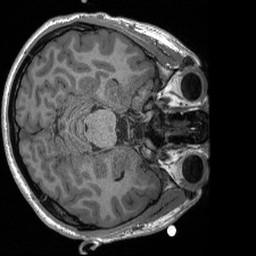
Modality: T1w
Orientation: axial
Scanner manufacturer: siemens
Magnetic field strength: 3 T
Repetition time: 2.4 s
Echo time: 0.00213 s